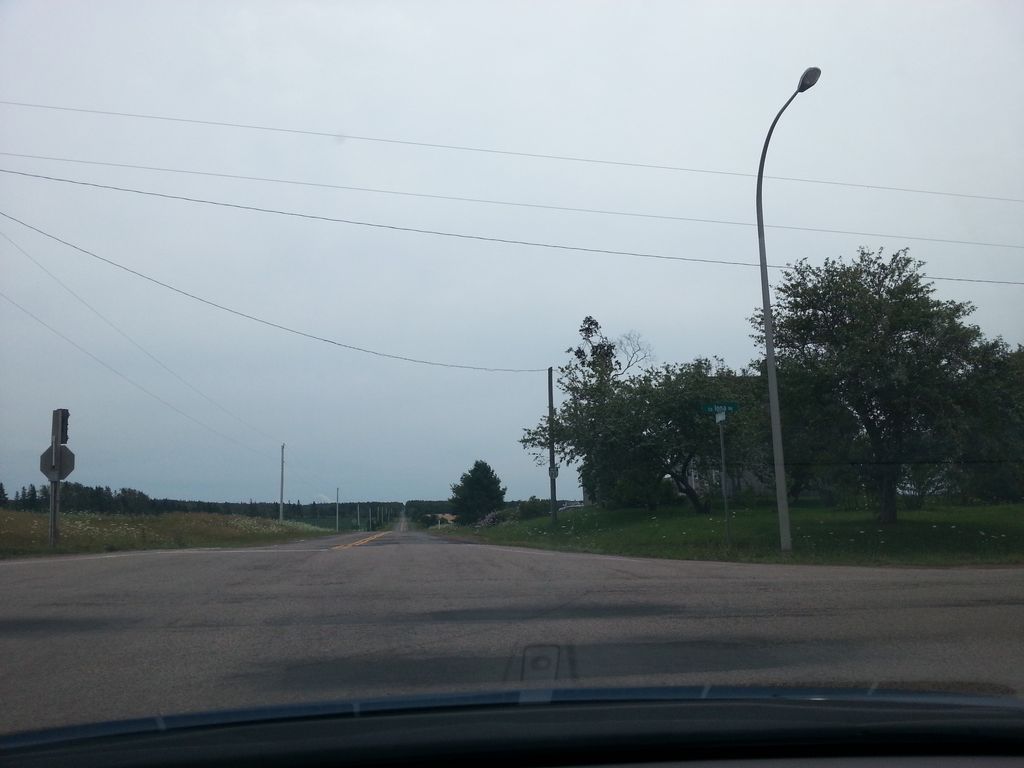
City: charlottetown